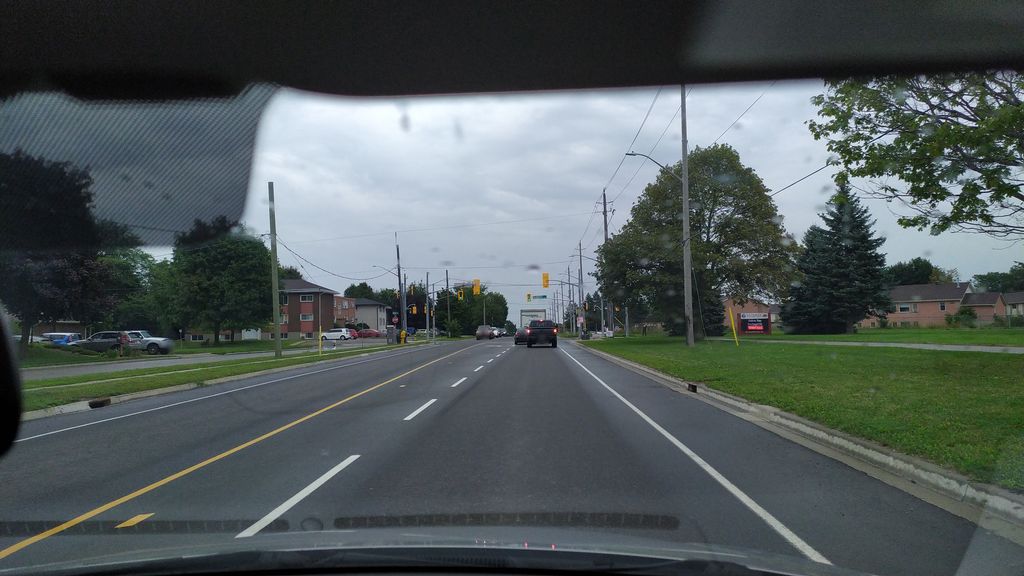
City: kitchener-waterloo